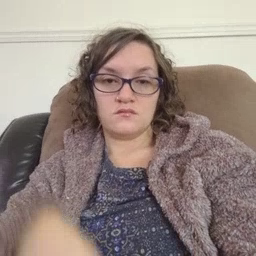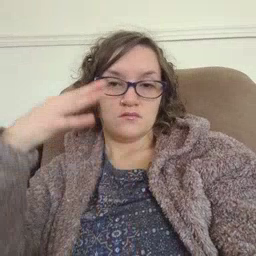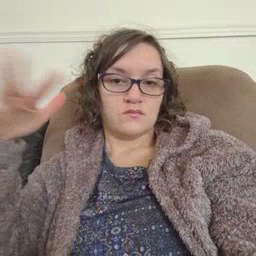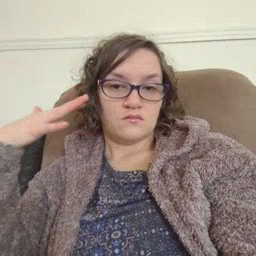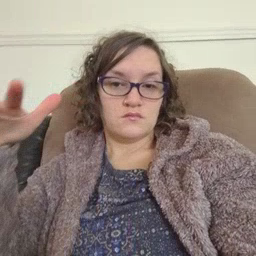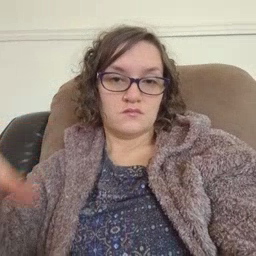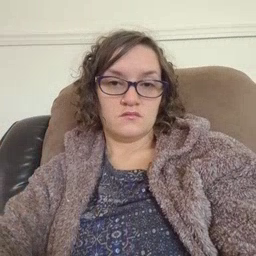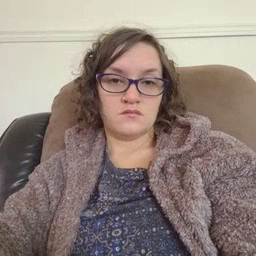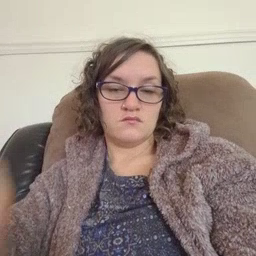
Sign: noisy